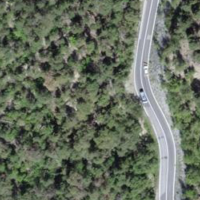
EUNIS habitat code: 43
Species observed at this site:
Populus tremula